Question: I need to create a "running product" column in Excel. However, the running product is based on another column, a "group". Consider the example below.

Here, Column A is my group, and each group has multiple items in it (column B). Column C is what I need a running product on, and Column D is the output column. Cell D2 is 0.2 because it is the first item in group 0. Cell D3 is 0.02 since it is the product of item 0 and item 1 in group 0. This continues until we get to group 1, which is when the running product "resets" and starts applying the running product only to group 1, so on and so forth.
I'd like to do this with an formula, and not VBA if possible.
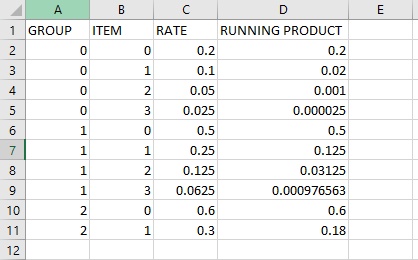
Answer: Put this formula into D2, then copy
ill it down the D column:
'''
=IF(A2=A1,D1*C2,C2)
'''